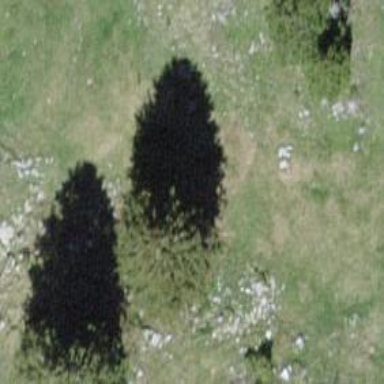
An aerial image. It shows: Needle-leaved tree in its natural environment.